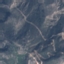
Land use / land cover: HerbaceousVegetation